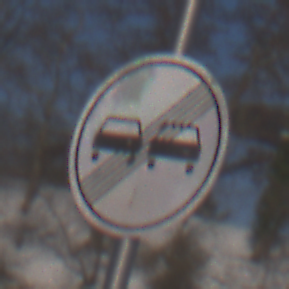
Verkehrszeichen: EndeUeberholverbot
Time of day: MorningAfternoon
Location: Outdoor (Nature)
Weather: PartlyCloudy
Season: Winter
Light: Natural